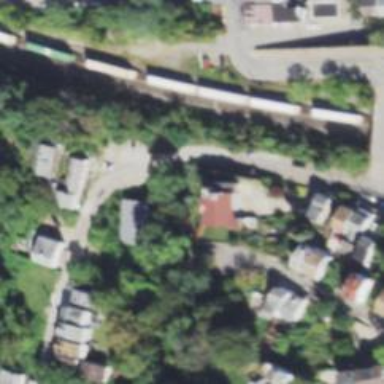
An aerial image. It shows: Abandoned railway.